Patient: sex F, age 32
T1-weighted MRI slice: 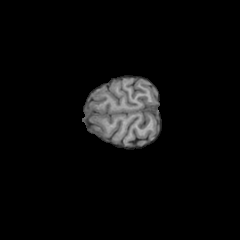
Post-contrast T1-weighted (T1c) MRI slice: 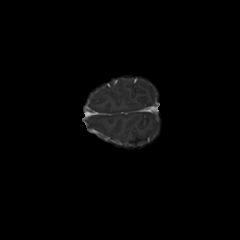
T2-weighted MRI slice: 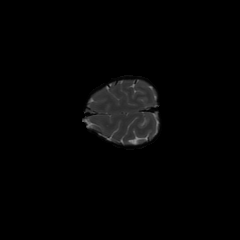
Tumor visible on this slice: no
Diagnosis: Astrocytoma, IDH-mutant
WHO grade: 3